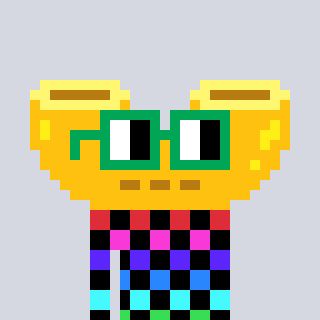
a pixel art character with square green glasses, a macaroni-shaped head and a orange-colored body on a cool background